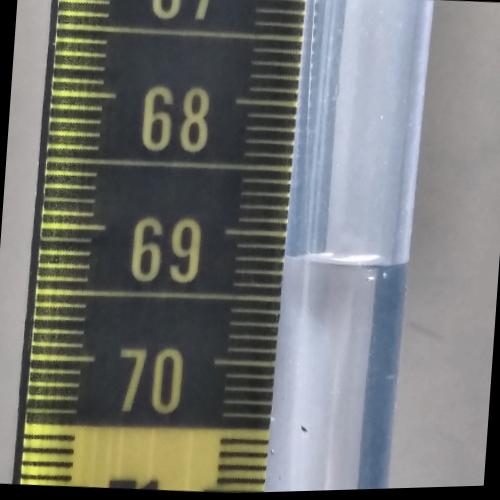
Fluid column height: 69.2 cm